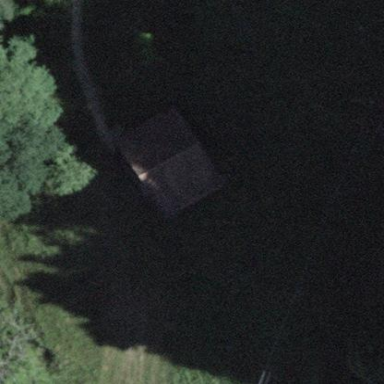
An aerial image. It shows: Barn.